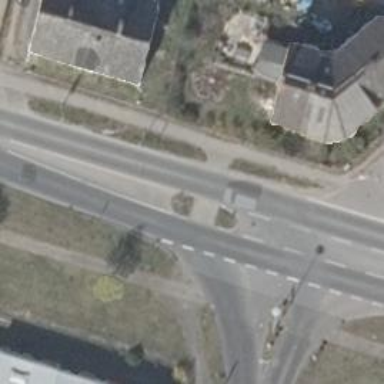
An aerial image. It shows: Unmarked crossing with pedestrian island. The crossing includes traffic calming island.